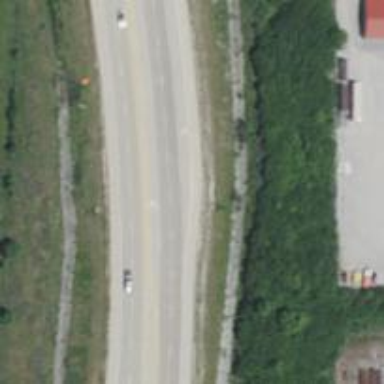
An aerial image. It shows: Primary highway with expressway characteristics.